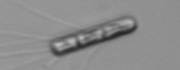
Label: Chaetoceros_subtilis